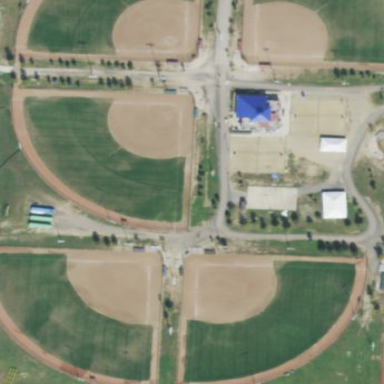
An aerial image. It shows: Baseball pitch for leisure and sports activities.